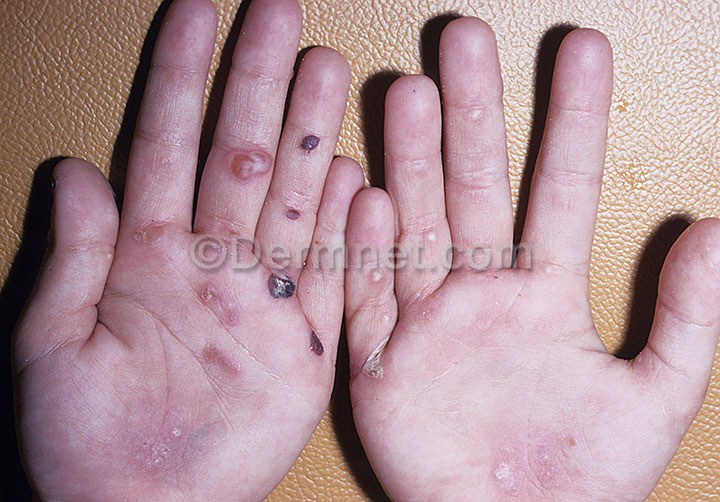
Disease: Bullous Disease Photos